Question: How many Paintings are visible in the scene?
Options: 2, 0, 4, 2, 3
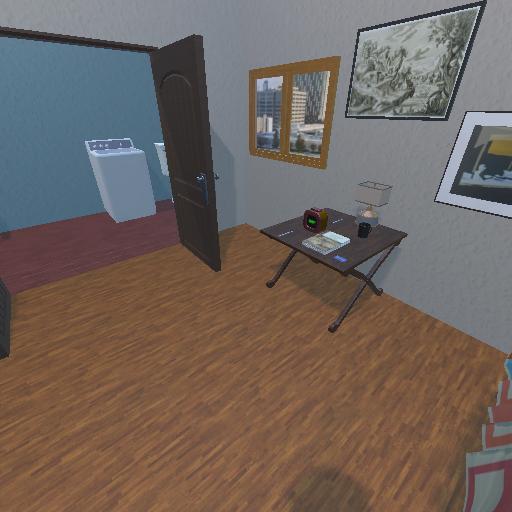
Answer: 2